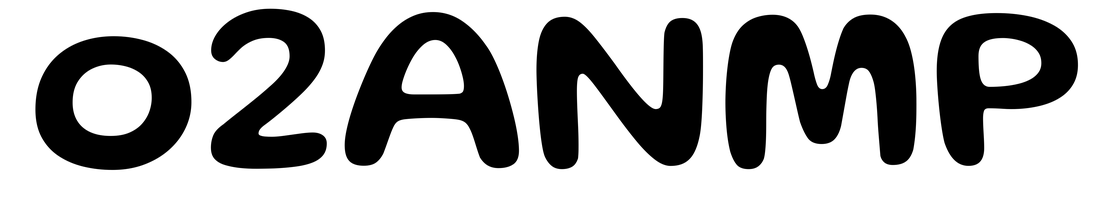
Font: Gluten_Medium